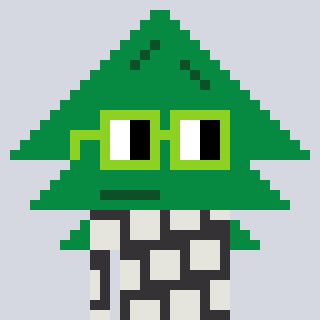
a pixel art character with square light green glasses, a fir-shaped head and a grayscale-colored body on a cool background